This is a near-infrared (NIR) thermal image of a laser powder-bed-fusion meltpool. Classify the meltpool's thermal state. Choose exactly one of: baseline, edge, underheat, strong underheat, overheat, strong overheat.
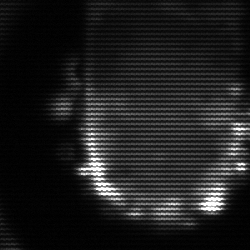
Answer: baseline